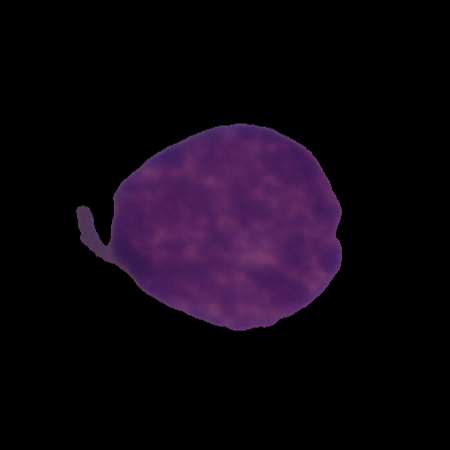
Label: cancer